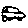
Label: car